Field crop: maize
Growth stage: 1
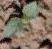
Species: datura